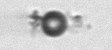
Label: bead